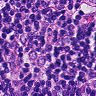
Metastatic tissue present: yes